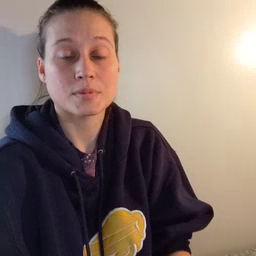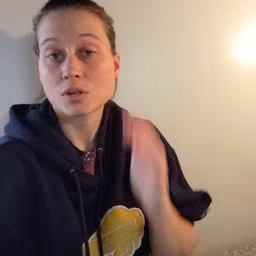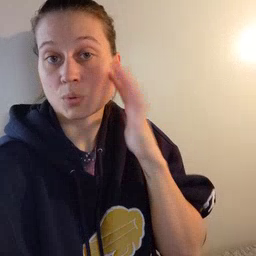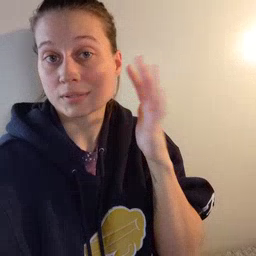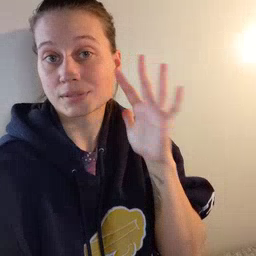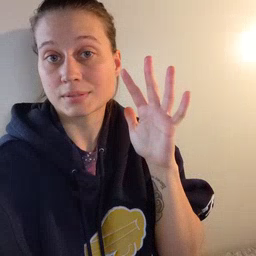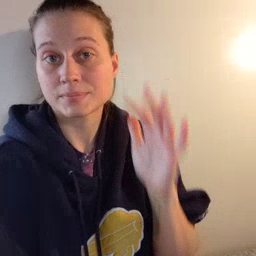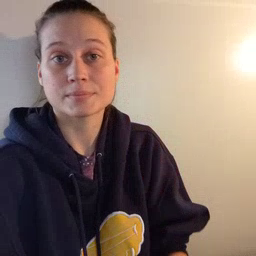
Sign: noisy